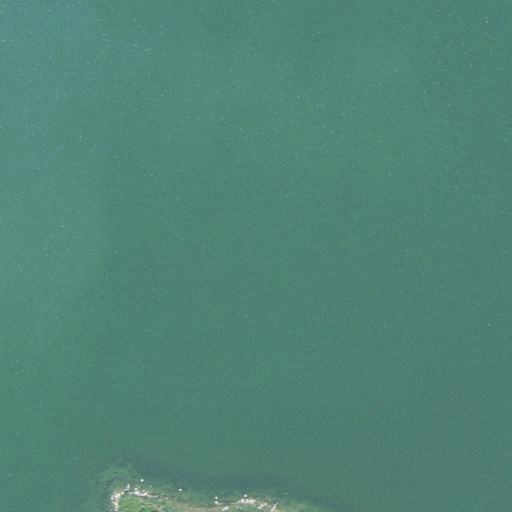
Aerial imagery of island in Rhode Island named Bills Island containing open water, herbaceous wetlands, and grassland